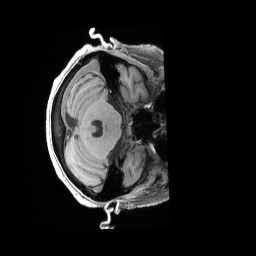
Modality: T1w
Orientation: axial
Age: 74
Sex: female
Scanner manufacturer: siemens
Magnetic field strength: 3 T
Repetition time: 2.4 s
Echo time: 0.00228 s